Question: Compiling Spark gives this compile error :

To fix I modify 'Utils.classIsLoadable' method to just return 'true':
'''
def classIsLoadable(clazz: String): Boolean = {
// Try { Class.forName(clazz, false, getContextOrSparkClassLoader) }.isSuccess
true
}
'''
I realise this is not a good fix, but so far Spark seems to be running correctly from source. Has this compile error been experienced before and is there a fix? Will returning 'true' suffice for now , I'm not sure what impact modifying this return value may have?
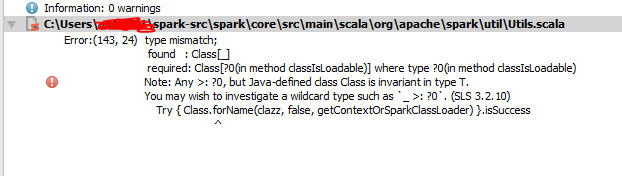
Answer: I suggest compiling Spark from the command-line using Maven or SBT instead of trying to use your IDE's compiler. Many of the core Spark developers use IntelliJ for editing Spark's source code but still use the command-line compilers, largely because it's been difficult to get the project to build correctly inside IDEs. Even if you're using an external compiler, you should still be able to benefit from IntelliJ's syntax highlighting, type checking, etc.
Here's a relevant discussion from the Spark developer mailing list: <URL>
Note that Spark should be able to use IntelliJ to compile applications that depend on Spark; this issue only affects developers who want to build Spark itself.
If you're interested in fixing the build to work with IntelliJ, I recommend opening a ticket on the <URL>.